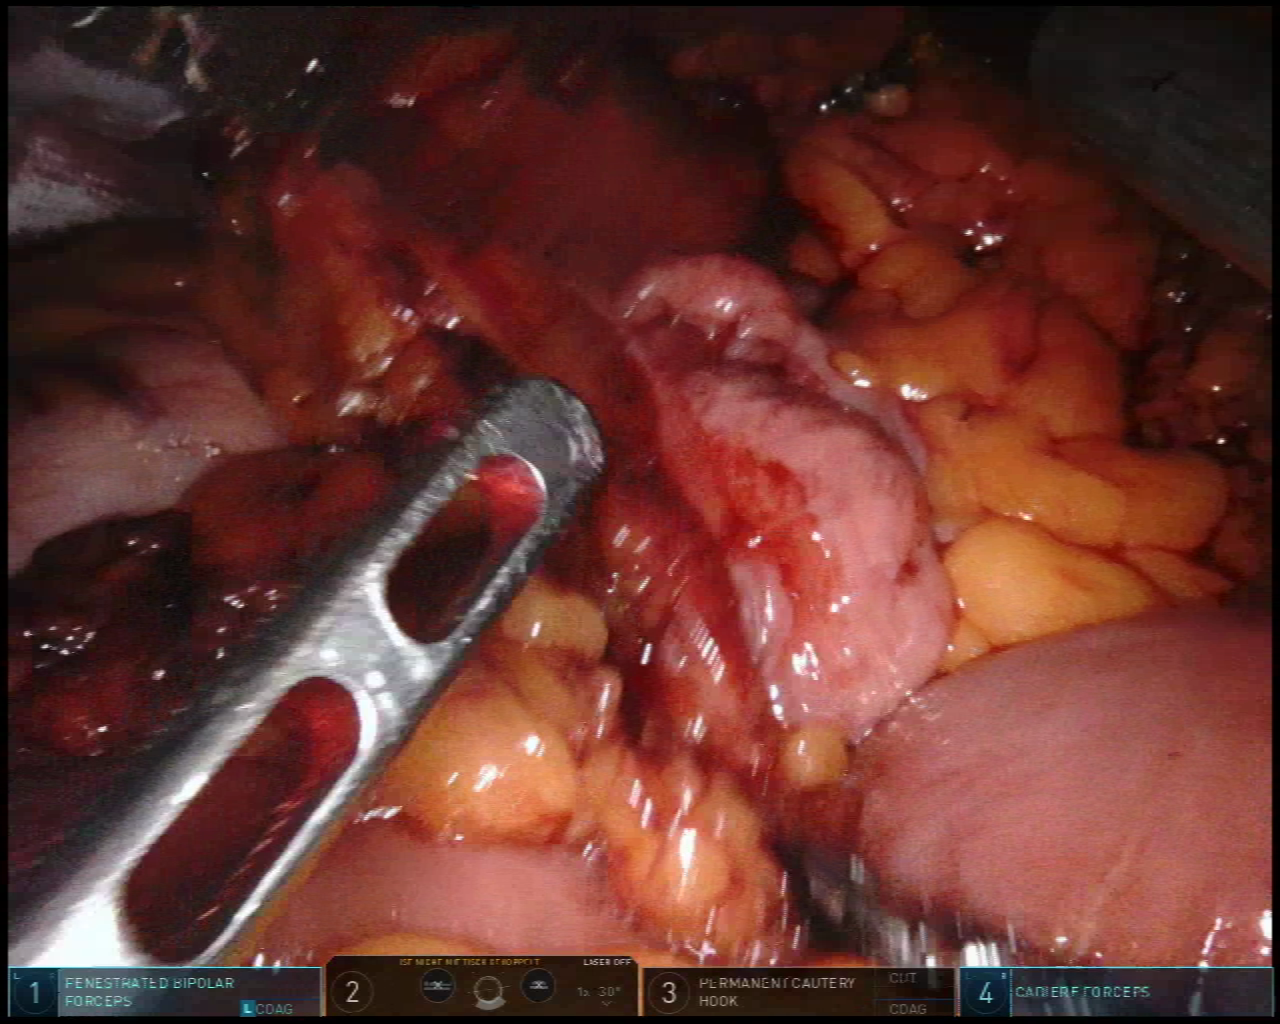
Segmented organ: stomach
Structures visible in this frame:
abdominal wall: yes
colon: yes
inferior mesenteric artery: no
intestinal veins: no
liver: no
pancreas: no
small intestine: yes
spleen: no
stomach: yes
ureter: no
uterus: no
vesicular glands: no